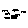
Label: bird